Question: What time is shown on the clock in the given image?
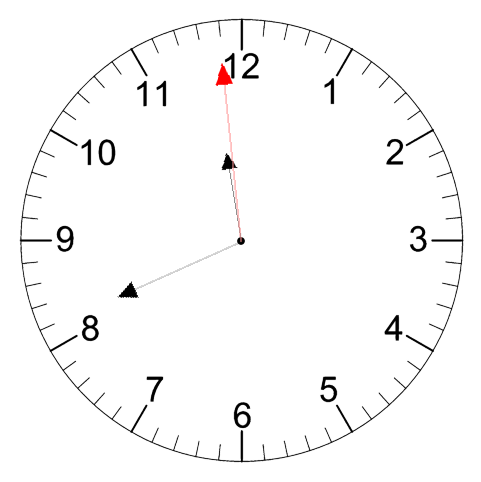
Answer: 11:40:59